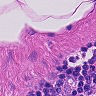
Metastatic tissue present: no